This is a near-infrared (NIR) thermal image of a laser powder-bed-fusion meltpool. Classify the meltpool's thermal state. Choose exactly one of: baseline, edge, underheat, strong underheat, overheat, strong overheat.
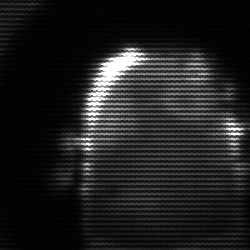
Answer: baseline